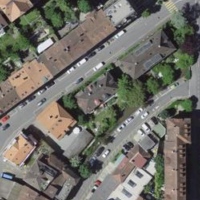
EUNIS habitat code: 54
Species observed at this site:
Ajuga reptans